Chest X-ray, AP view. Patient: 26 years old, sex M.
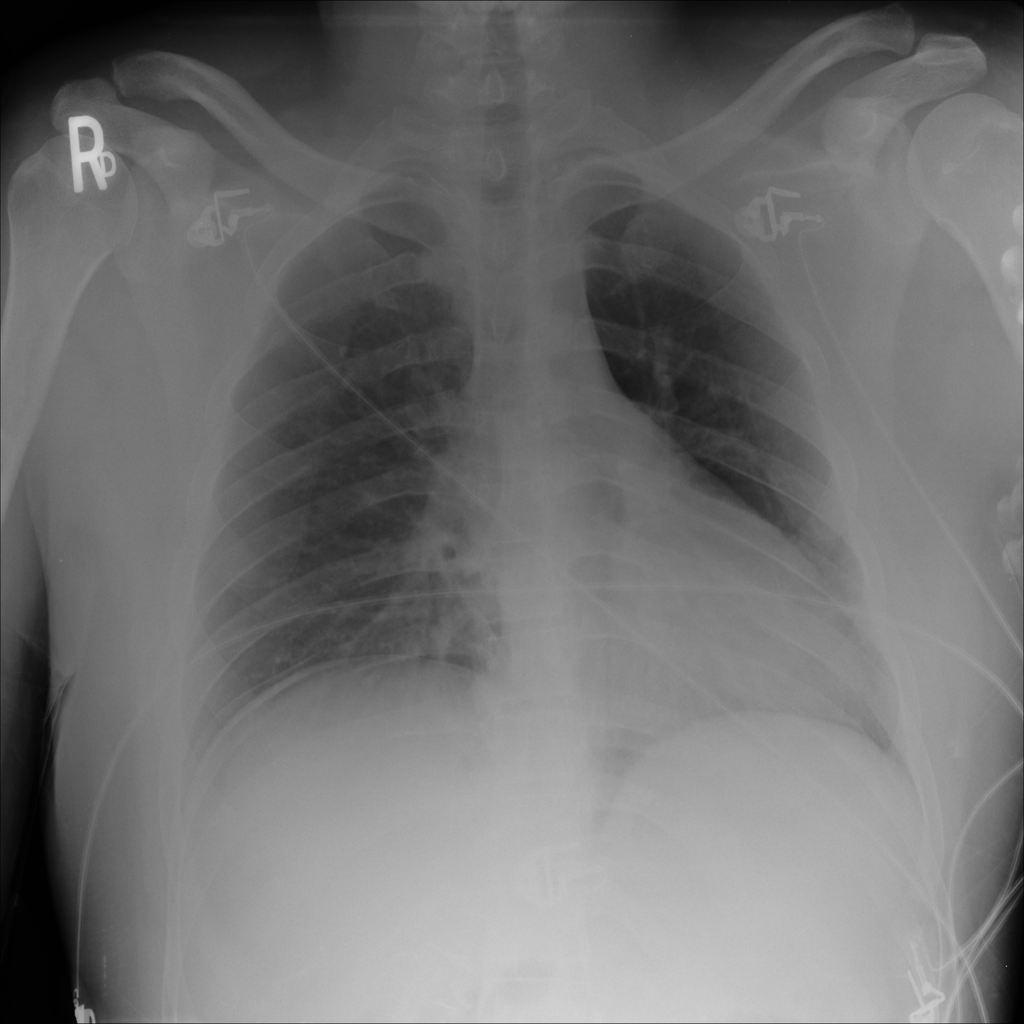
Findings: Atelectasis